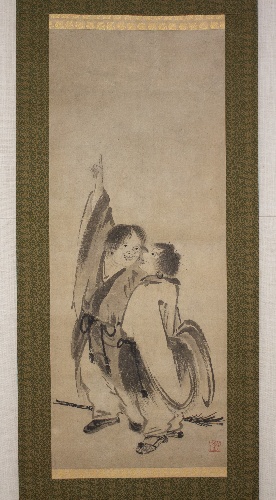
Title: 寒山拾得図 (Kanzan Jittoku zu)|Hanshan and Shide
Artist: Kenkō Shōkei 賢江祥啓
Artist bio: Japanese, active ca. 1478–ca. 1523
Date: mid- to late 16th century
Object type: Hanging scroll
Classification: Paintings
Medium: Hanging scroll; ink on paper
Culture: Japan
Dimensions: Image: 36 1/4 × 14 1/2 in. (92.1 × 36.8 cm)
Overall with mounting: 72 1/2 × 19 3/4 in. (184.2 × 50.2 cm)
Overall with knobs: 72 1/2 × 21 3/4 in. (184.2 × 55.2 cm)
Department: Asian Art
Credit line: Rogers Fund, 1957
Accession year: 1957
Repository: Metropolitan Museum of Art, New York, NY
Tags: Men